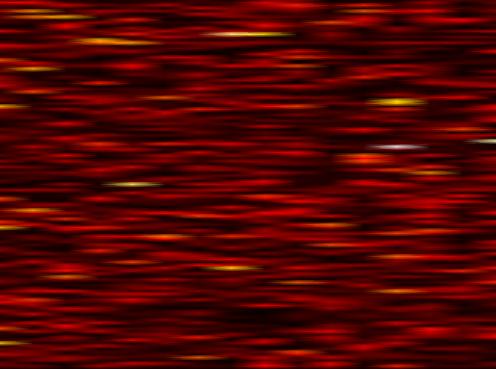
Label: WOLA